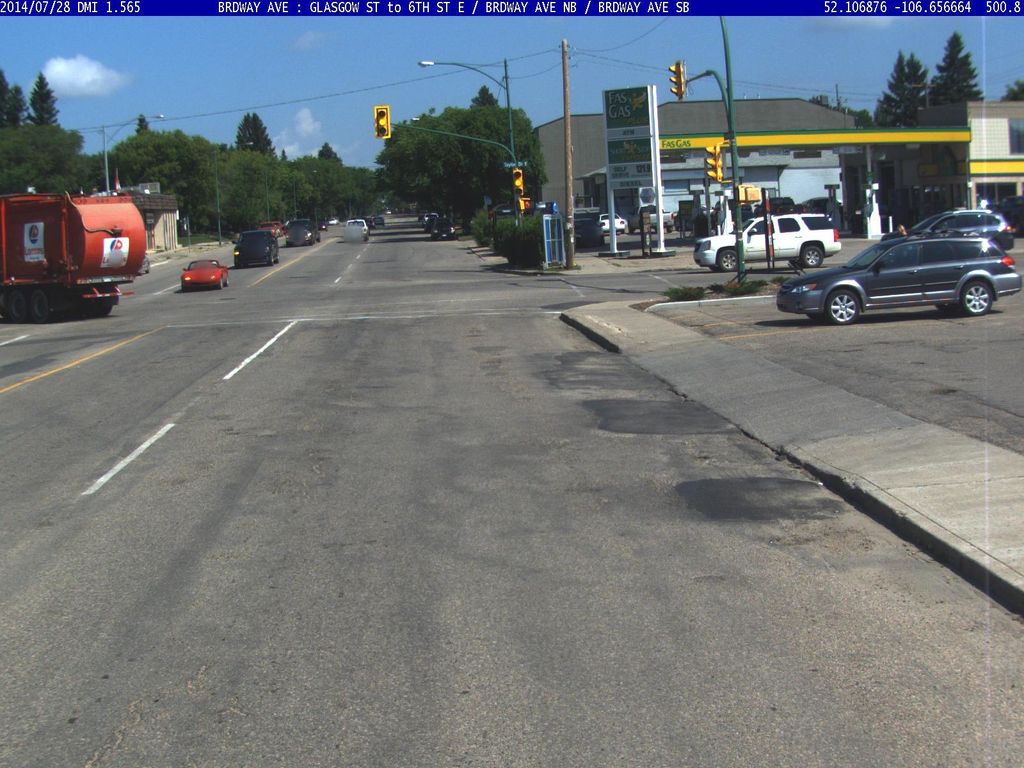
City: saskatoon